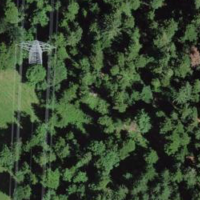
EUNIS habitat code: 43
Species observed at this site:
Chrysosplenium alternifolium